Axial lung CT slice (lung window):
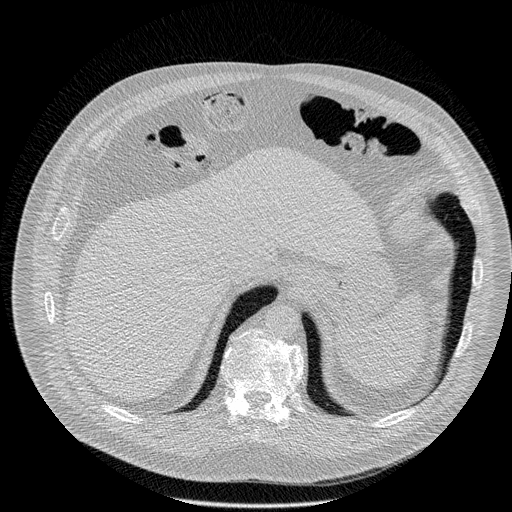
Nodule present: no